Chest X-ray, PA view. Patient: 64 years old, sex F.
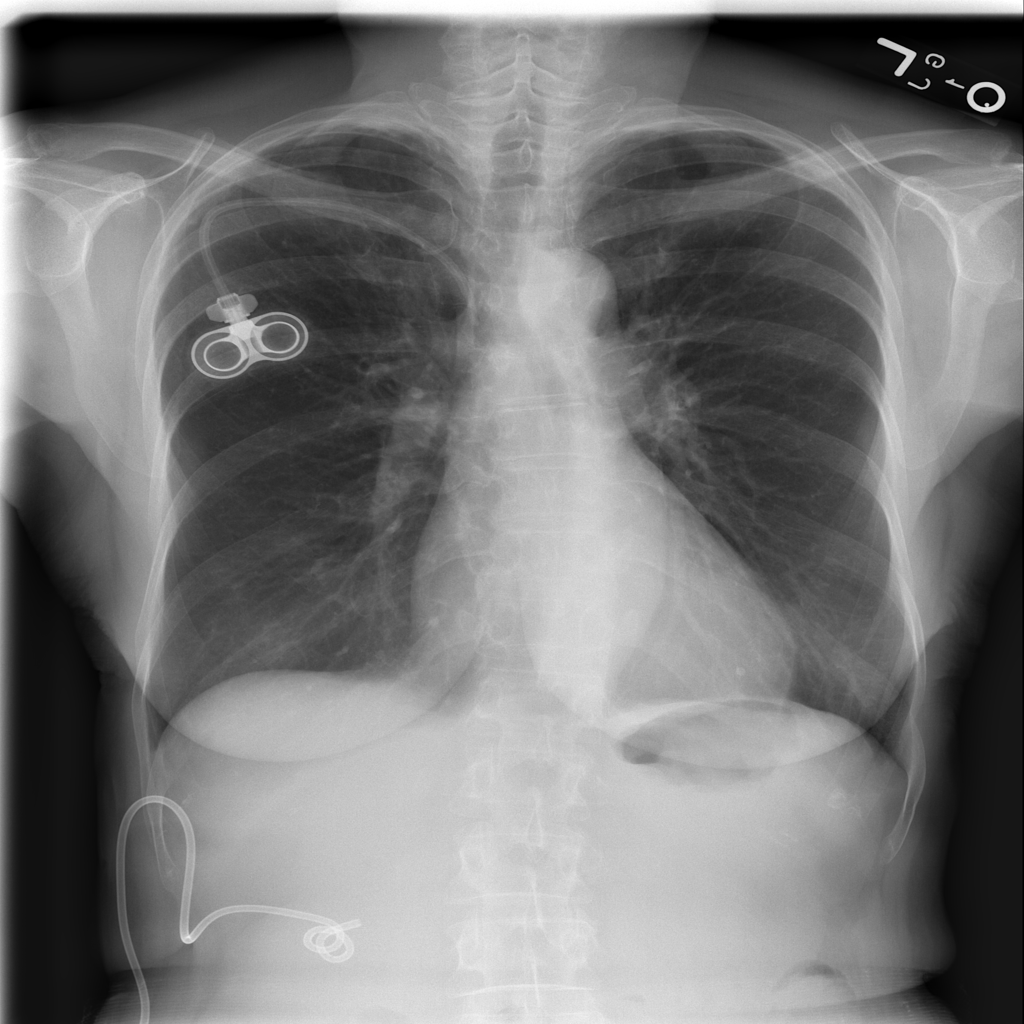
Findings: No Finding